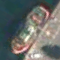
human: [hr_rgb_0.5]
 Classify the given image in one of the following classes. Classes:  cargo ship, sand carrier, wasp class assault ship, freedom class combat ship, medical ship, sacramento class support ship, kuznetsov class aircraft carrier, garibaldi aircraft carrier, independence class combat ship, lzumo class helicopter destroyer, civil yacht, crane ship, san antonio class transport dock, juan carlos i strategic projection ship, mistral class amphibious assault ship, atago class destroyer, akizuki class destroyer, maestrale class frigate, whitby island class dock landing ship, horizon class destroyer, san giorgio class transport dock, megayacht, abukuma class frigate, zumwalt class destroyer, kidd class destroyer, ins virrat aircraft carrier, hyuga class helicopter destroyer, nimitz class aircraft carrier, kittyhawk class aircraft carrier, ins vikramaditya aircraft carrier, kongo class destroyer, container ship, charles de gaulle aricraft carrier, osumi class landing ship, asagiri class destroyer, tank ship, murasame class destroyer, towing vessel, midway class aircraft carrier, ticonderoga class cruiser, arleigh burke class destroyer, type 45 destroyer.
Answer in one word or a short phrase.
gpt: Towing vessel